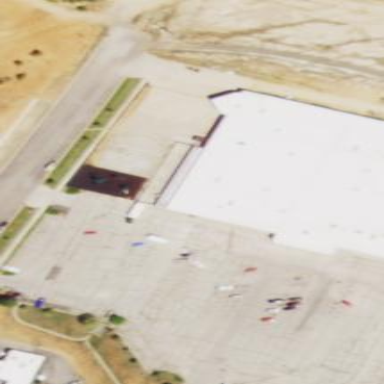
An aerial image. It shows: Retail building that serves as school.